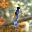
Label: 1